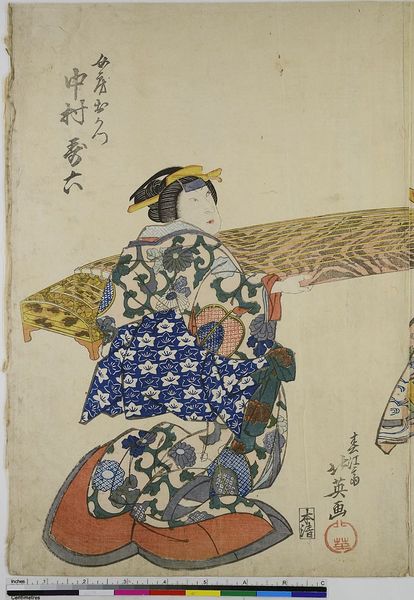
Titel: Der Schauspieler Nakamura Karoku als Nyobo Okatsu
Künstler: Shunbaisai Hokuei
Standort: Hamburg
Institution: Museum für Kunst und Gewerbe Hamburg
Schlagwörter: theater, holzschnitt, ornamente, druckgraphik, druckgrafik, zeit, schauspieler, farbholzschnitt, schauspielerin, kimono, kabuki, edo, saiteninstrumente, reproduktionen, druckerzeugnisse, theateraufführung, ukiyo